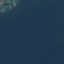
Land use / land cover class: SeaLake